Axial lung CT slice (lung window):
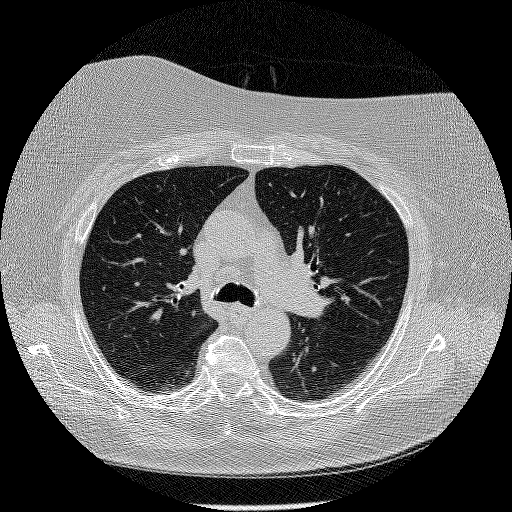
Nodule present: no